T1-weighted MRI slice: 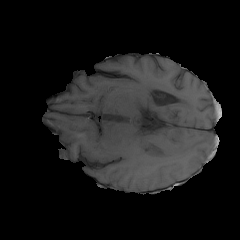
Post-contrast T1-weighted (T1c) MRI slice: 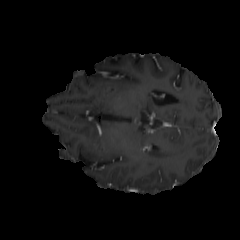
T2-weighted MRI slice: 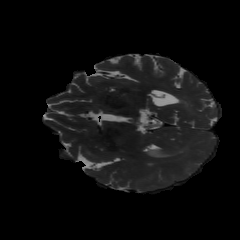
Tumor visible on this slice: yes